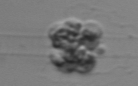
Label: Leptocylindrus_mediterraneus